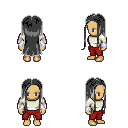
a pixel art fantasy rpg character, female body template, human, tanned skin, white long-sleeve shirt, red pants, gray extra-long hairstyle, white cloth bracers, four views (front, back, left, right), 2x2 character sprite sheet, small pixel art, hard edges, no anti-aliasing